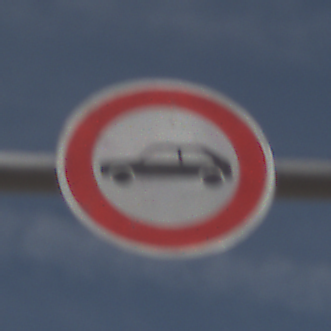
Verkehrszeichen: VerbotPersonenkraftwagen
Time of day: Midday
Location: Outdoor (Nature)
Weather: PartlyCloudy
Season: NotSpecified
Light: Natural